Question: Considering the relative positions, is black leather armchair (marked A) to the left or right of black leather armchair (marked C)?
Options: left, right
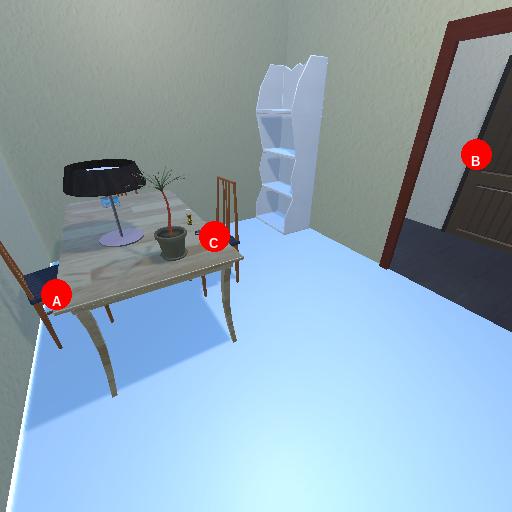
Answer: left